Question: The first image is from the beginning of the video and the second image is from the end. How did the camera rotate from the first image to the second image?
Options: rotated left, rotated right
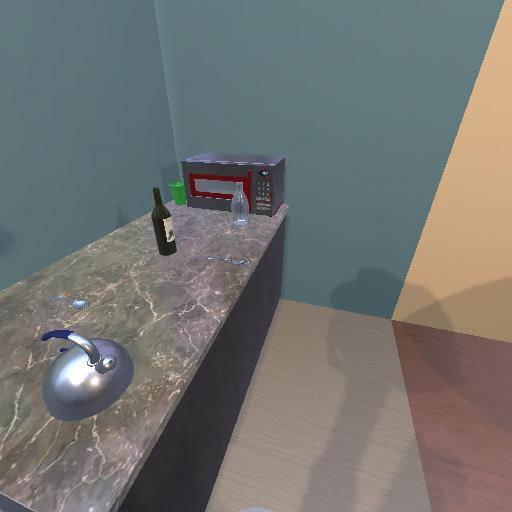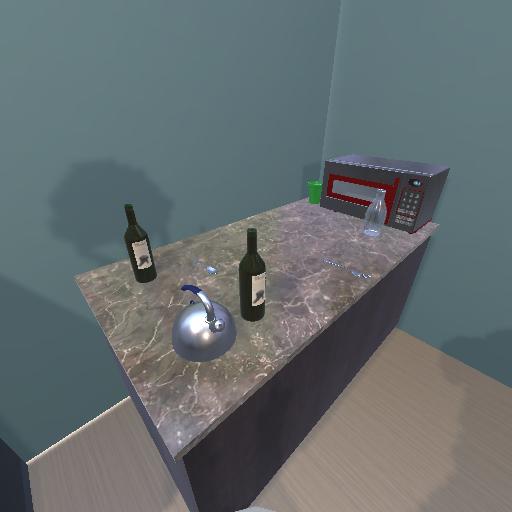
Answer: rotated left